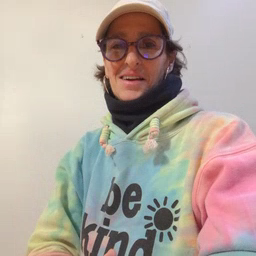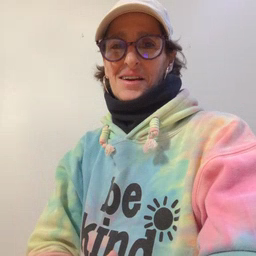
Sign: fine